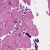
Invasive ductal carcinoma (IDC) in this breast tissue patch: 0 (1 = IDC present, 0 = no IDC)